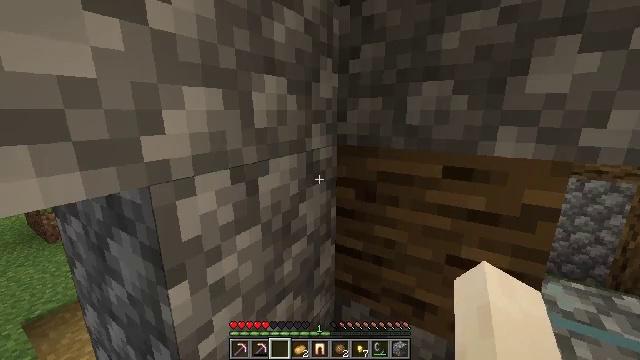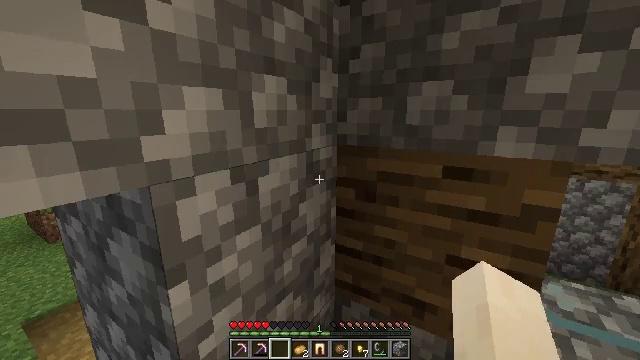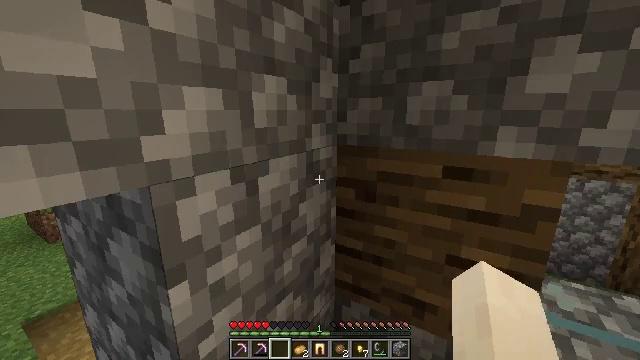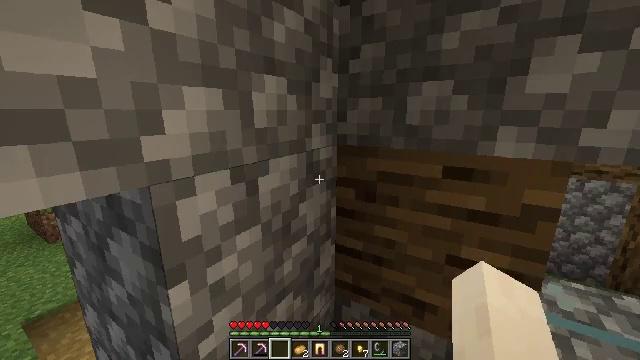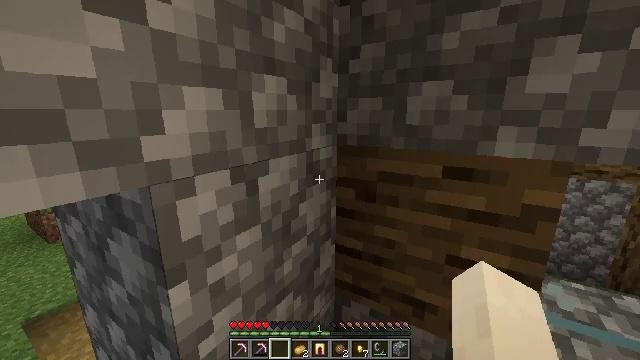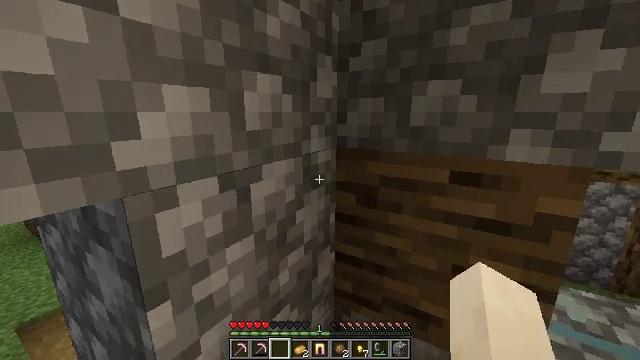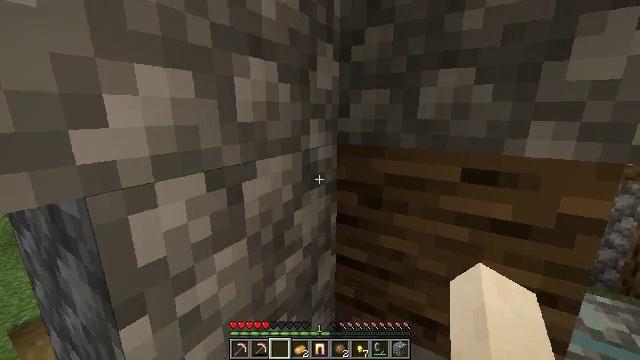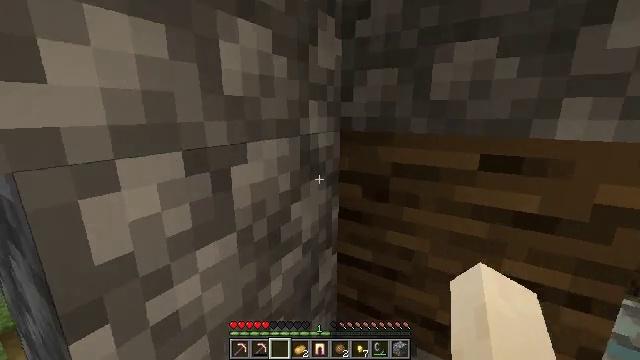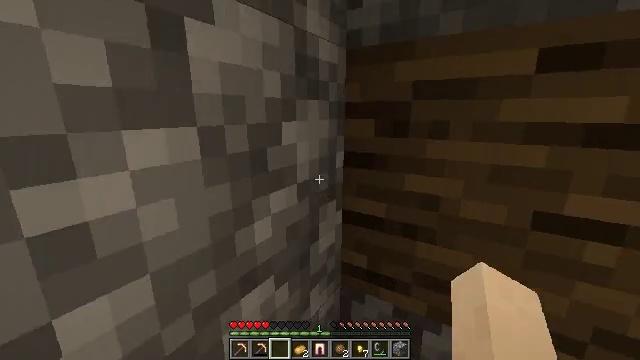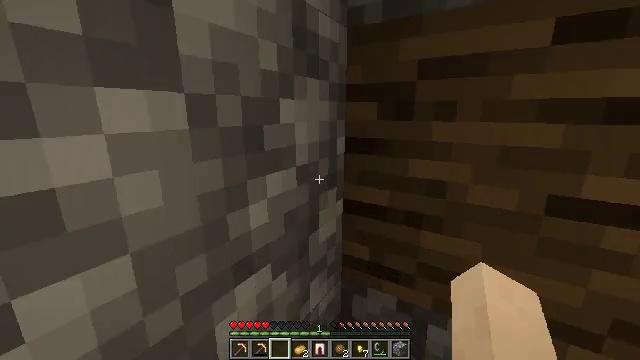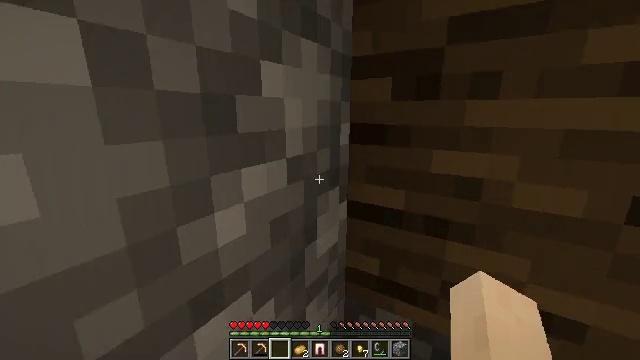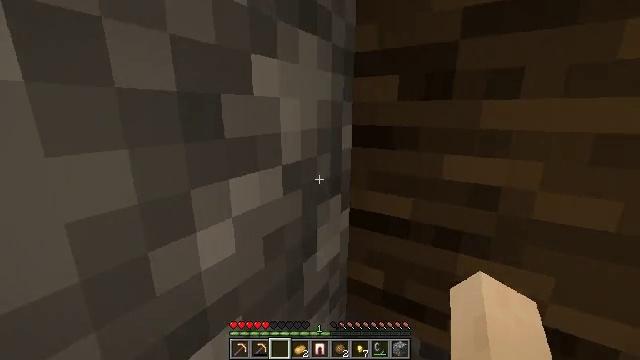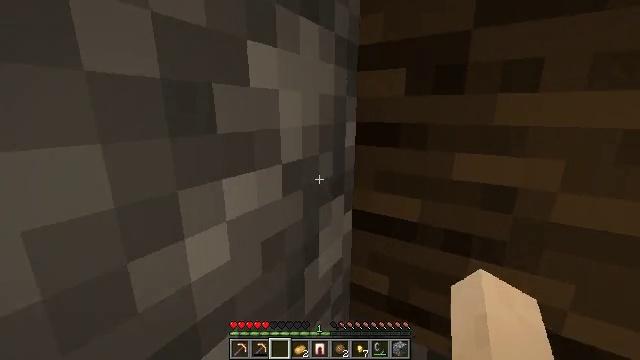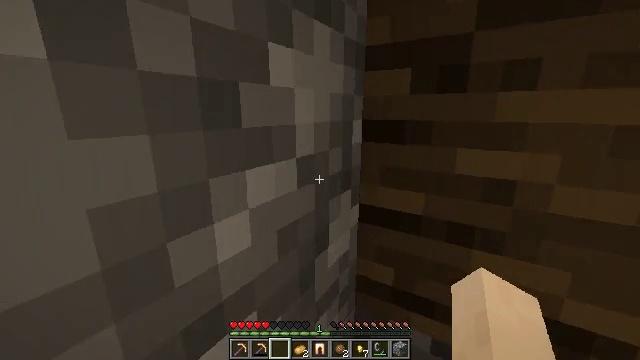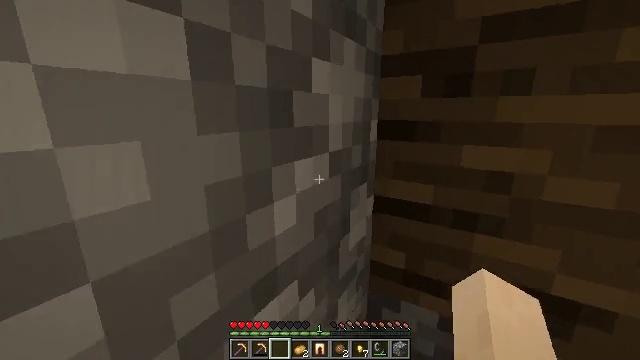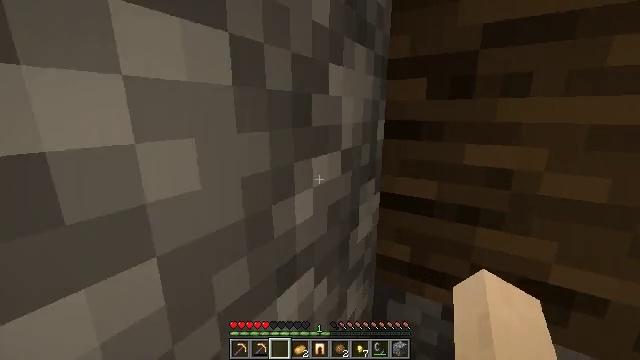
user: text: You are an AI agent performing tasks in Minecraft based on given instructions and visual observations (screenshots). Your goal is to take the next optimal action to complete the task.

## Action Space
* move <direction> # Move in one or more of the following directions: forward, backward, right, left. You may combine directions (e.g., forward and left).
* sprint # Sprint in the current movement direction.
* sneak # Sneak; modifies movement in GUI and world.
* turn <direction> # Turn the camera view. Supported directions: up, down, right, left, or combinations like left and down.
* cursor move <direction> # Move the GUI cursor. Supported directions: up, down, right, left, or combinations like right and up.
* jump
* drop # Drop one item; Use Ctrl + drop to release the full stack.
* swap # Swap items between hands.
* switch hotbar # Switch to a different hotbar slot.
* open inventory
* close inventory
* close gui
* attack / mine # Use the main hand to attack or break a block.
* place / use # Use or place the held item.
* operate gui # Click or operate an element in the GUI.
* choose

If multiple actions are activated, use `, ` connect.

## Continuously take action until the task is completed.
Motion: motion action
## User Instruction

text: Mine the oak log.
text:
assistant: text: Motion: no_op
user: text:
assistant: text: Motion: no_op
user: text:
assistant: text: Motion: no_op
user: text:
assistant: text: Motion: no_op
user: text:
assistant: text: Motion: move forward
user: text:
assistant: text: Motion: move forward
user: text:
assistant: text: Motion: move forward
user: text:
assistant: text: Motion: move forward
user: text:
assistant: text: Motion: move forward
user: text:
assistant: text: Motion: no_op
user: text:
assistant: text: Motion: no_op
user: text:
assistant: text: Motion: move left
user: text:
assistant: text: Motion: move left
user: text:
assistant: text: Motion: move left
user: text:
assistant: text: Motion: move left
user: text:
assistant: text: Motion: no_op
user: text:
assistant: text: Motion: no_op
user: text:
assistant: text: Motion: move left
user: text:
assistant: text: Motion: move left
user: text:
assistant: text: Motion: move back and move left
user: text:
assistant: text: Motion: move back and move left
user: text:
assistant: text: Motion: move back and move left
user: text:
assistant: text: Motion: move left
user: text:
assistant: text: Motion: move left
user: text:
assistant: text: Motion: no_op
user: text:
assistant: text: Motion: no_op
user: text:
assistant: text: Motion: no_op
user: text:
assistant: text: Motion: no_op
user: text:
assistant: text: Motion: no_op
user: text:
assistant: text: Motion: no_op